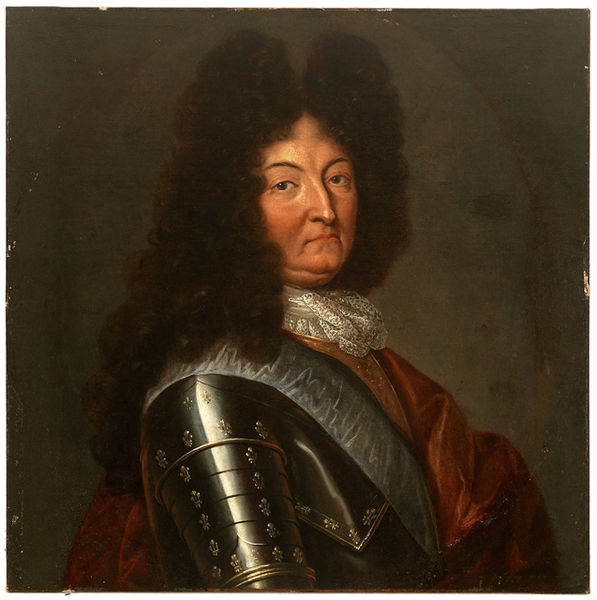
Titel: Louis XIV
Künstler: Hyacinthe Rigaud
Standort: Amherst (Massachusetts, USA)
Institution: Mead Art Museum, Amherst College
Schlagwörter: blue, king, military, oil, red, soldier, black, collar, face, grey, hair, lace, nose, painting, portrait, reflection, man, background, sun, armor, armour, eyes, noble, sash, light, ornament, chin, mouth, silk, line, person, cloak, pose, shine, shiny, lines, lips, eyebrows, plate, forehead, shirt, lord, royalty, wig, posture, frown, wealthy, fat, power, aristocrat, ks, stern, curly, shining, authority, tosser, 1600s, louis xiv, sun king, chins, plate armor, cloark, louis xvi